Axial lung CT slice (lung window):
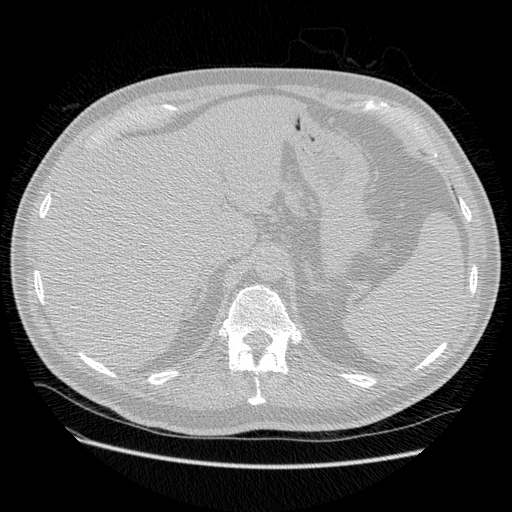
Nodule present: no